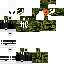
A female skeleton skin with dark skin, wearing brown helmet dressed in a green hoodie and brown shorts, featuring a closed mouth.